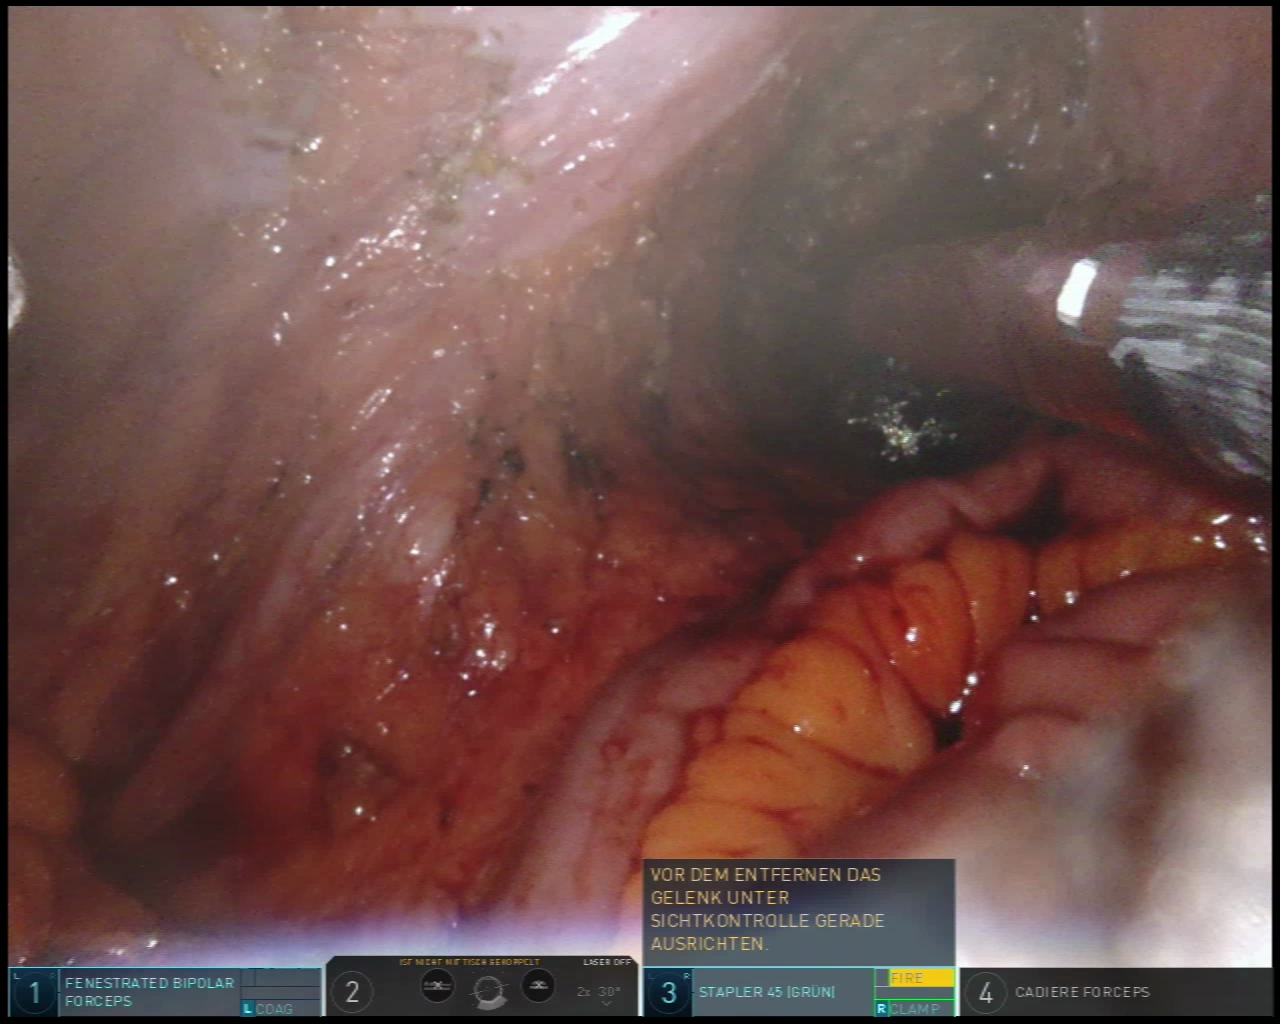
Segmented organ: ureter
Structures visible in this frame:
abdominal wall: yes
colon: no
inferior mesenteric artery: no
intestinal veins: no
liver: no
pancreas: no
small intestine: yes
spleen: no
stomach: no
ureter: yes
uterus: no
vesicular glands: no